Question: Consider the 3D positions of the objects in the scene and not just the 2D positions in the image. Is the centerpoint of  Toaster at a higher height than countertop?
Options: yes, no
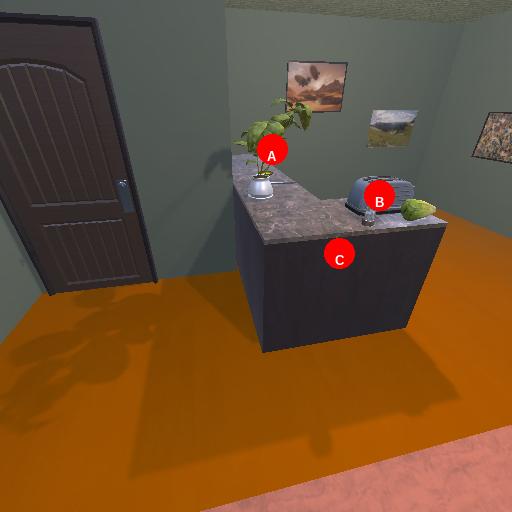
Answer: yes